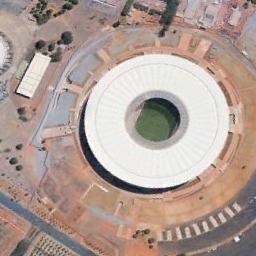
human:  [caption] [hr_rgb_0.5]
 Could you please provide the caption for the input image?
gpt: This stadium has a row of silver signs on each side .

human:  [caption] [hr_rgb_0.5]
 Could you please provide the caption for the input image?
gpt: The circular stadium is next to the bare land .

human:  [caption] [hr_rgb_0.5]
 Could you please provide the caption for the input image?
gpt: There is a building next to the stadium .

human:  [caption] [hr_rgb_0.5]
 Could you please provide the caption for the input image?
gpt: The stadium is on the bare land next to some buildings .

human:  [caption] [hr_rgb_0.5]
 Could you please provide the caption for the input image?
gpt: A stadium with a white roof .